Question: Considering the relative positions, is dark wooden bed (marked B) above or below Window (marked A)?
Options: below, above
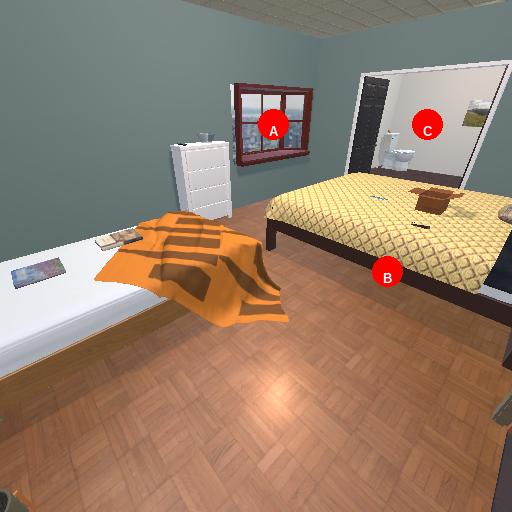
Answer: below